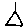
Label: triangle